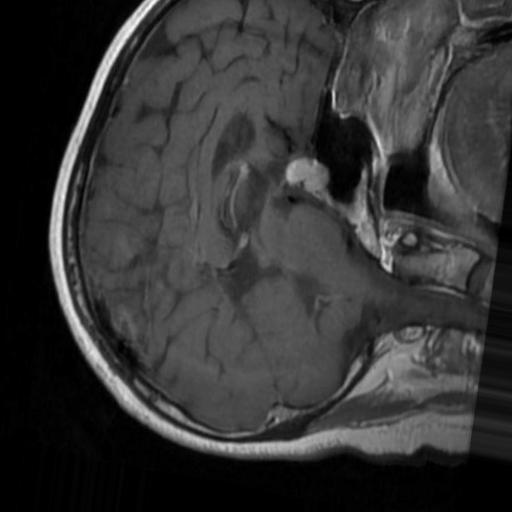
Label: brain_tumor